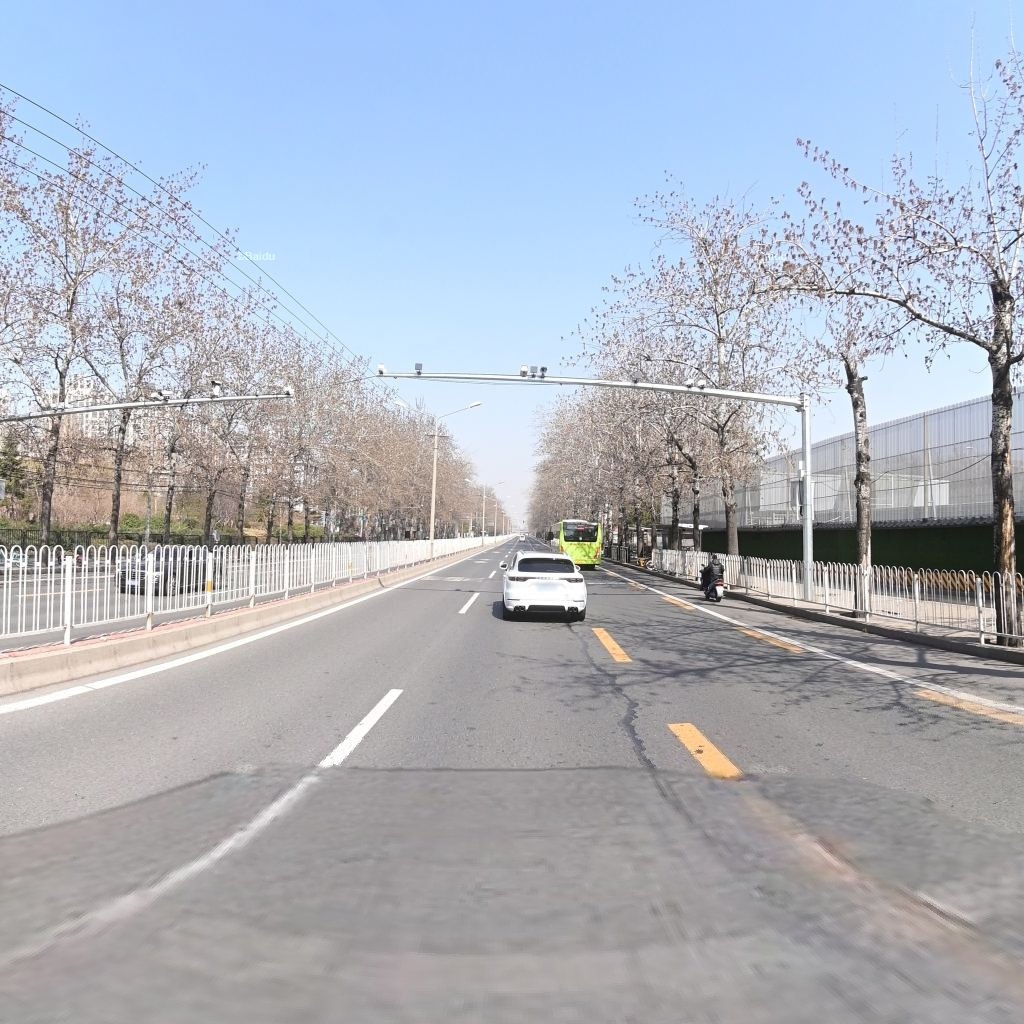
Region: Chaoyang
Road damage annotations: longitudinal patch